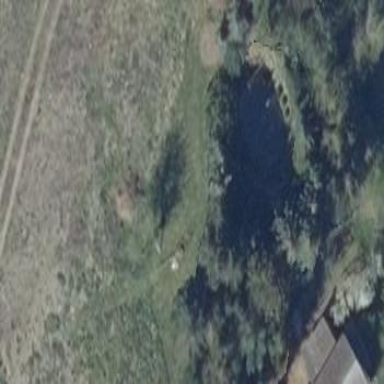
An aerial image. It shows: Pond surrounded by natural water.